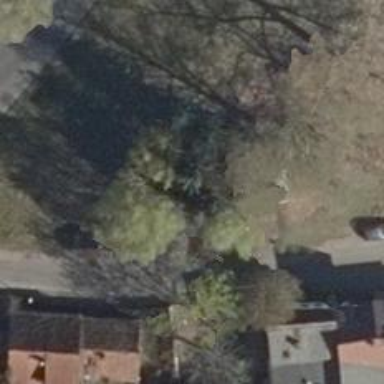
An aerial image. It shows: Deciduous broadleaved tree.